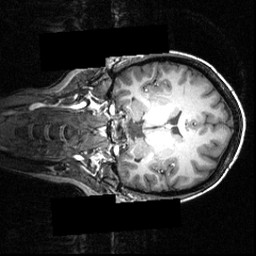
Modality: T1w
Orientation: coronal
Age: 26
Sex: female
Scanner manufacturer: siemens
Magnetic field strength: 3.951 T
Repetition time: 1.5 s
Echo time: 0.00335 s